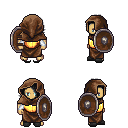
a pixel art fantasy rpg character, male body template, human, tanned skin, gold chest armor, robe skirt, gray swoop hairstyle, cloth hood, white cloth bracers, gray slippers, shield, four views (front, back, left, right), 2x2 character sprite sheet, small pixel art, hard edges, no anti-aliasing